Question: I am pretty new when it comes to using JQuery. I know that what I want to do is very basic.
Basically, I need to create a "caption" box that slides down when an image is clicked.
clicks the image, and a tiny caption box slides out the bottom to describe to him/her what he has just clicked.
I have created a tiny image to further clarify what I need to do.

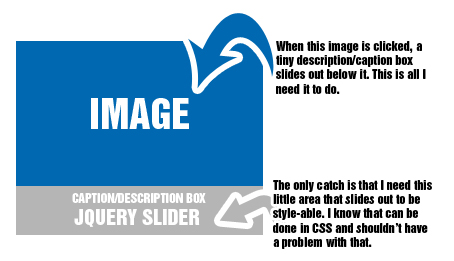
Answer: You should check TheNewBoston is a channel on youtube telling you how to use jQuery even from scratch.
Here is an example. I think this could help you.
'''
$(document).ready(function() {
$('.box-img').click(function() {
$('.box-caption').slideDown('slow');
});
});
'''
CSS:
'''
.box-img {
width: 100px;
height: 100px;
border: thin solid gray;
position: relative;
}
.box-caption {
width: 100%;
height: 30px;
position: absolute;
bottom: 0px;
background-color: #d4d4d4;
display: none;
}
'''
HTML:
'''
<div class="box-img">
my image
<div class="box-caption">my caption</div>
</div>
'''